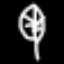
Label: leaf